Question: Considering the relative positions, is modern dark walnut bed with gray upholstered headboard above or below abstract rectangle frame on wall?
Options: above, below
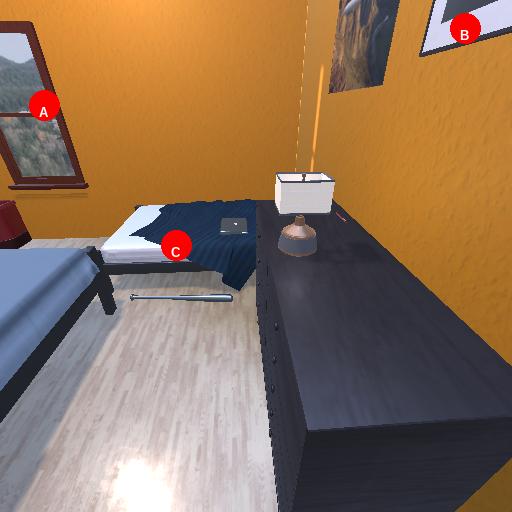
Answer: above